Field crop: tomato
Growth stage: 2
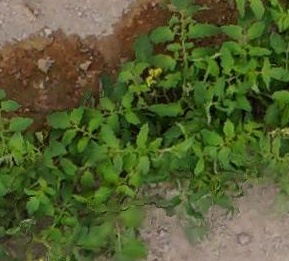
Species: tomato